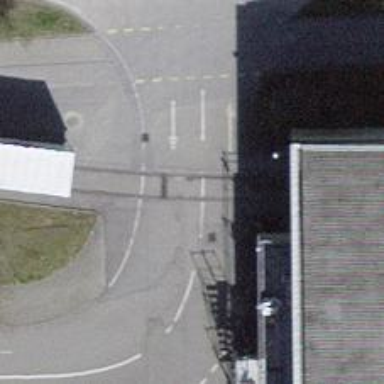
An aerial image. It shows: Railway level crossing.